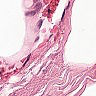
Metastatic tissue present: no